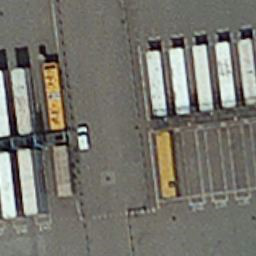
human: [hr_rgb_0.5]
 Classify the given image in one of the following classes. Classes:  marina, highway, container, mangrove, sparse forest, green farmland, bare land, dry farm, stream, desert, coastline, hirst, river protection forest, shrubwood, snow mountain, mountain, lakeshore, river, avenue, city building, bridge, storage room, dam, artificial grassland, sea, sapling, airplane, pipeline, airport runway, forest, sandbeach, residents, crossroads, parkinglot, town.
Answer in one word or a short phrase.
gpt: container